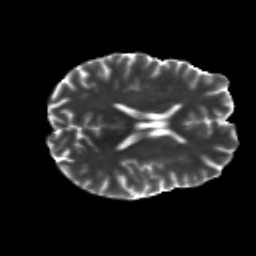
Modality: T2w
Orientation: axial
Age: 29
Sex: male
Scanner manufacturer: siemens
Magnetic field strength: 3 T
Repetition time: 8.8 s
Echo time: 0.085 s